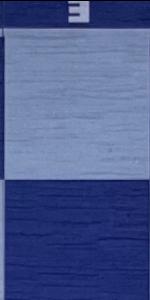
Label: Empty